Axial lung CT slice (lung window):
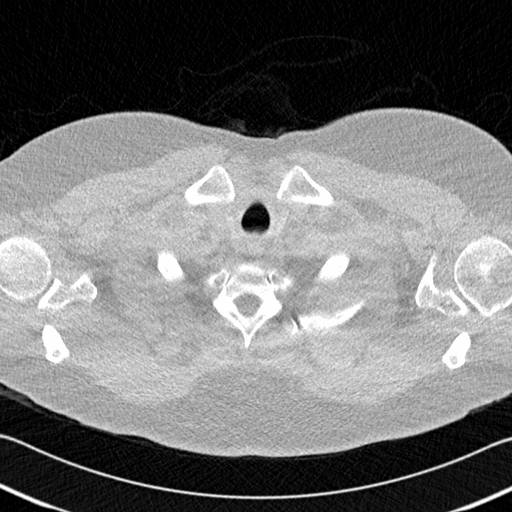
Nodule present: no